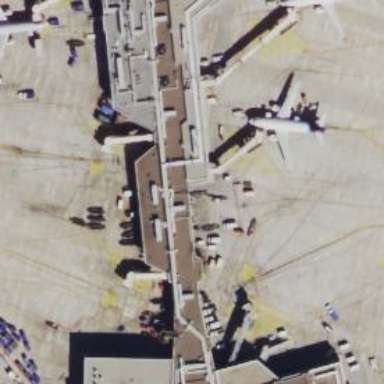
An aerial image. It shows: Airport gate.